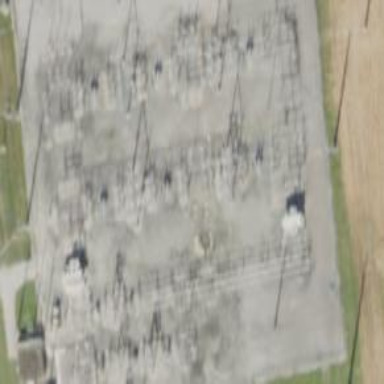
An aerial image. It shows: Outdoor transmission substation.